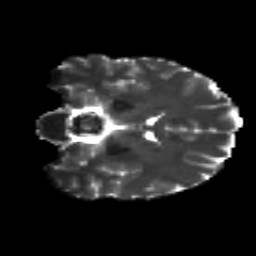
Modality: T2w
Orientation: coronal
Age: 25
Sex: male
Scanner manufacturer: siemens
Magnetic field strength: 3 T
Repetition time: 8.8 s
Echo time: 0.085 s